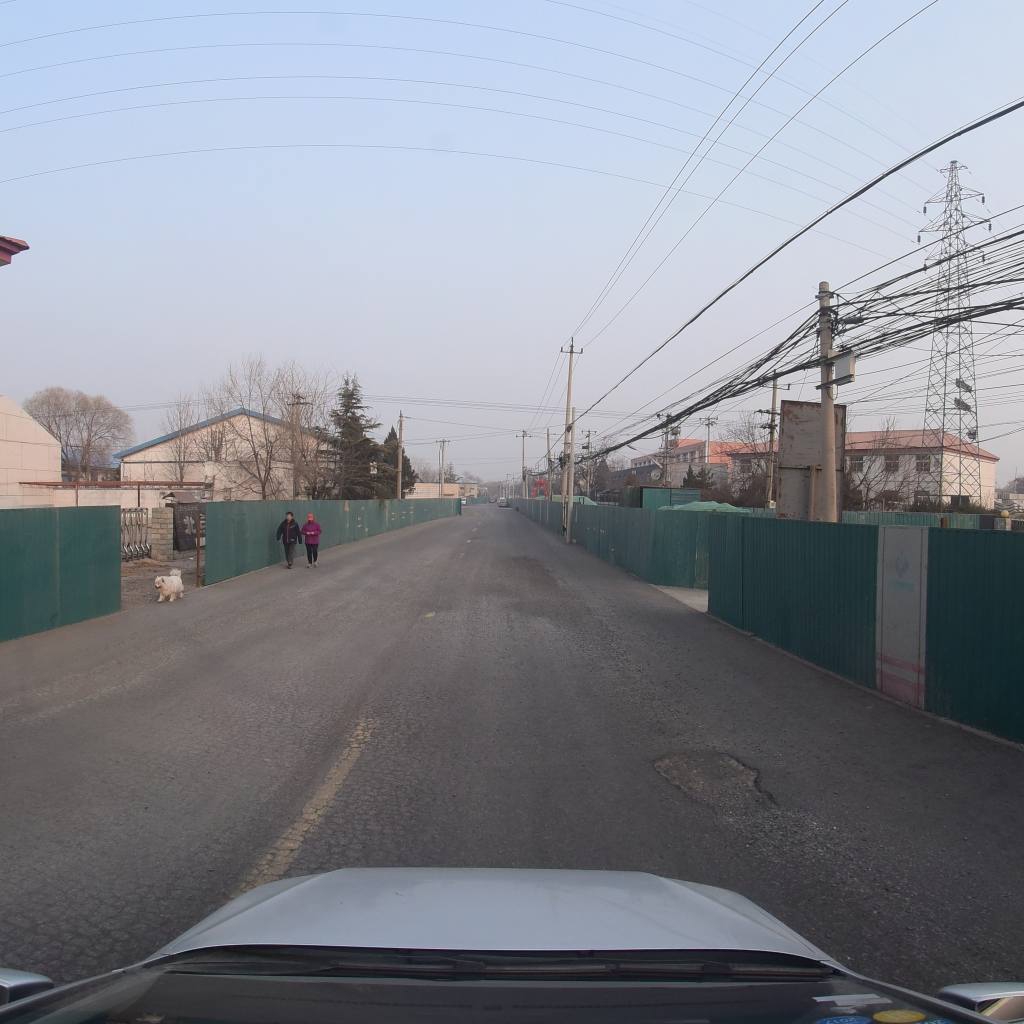
Region: Fengtai
Road damage annotations: pothole, alligator crack